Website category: sports
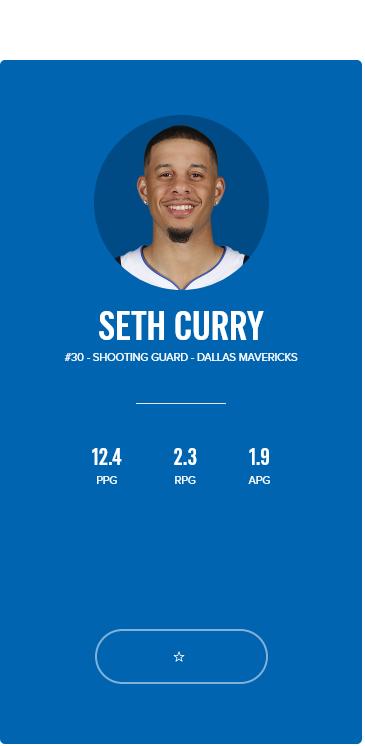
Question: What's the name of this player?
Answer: SETH CURRY

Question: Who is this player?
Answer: SETH CURRY

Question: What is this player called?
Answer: SETH CURRY

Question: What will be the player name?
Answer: SETH CURRY

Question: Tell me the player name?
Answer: SETH CURRY

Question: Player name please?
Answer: SETH CURRY

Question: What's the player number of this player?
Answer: #30

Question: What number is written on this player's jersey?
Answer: #30

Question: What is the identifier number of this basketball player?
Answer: #30

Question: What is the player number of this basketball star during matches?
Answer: #30

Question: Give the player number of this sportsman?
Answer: #30

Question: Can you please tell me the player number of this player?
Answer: #30

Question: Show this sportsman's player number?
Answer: #30

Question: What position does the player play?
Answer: SHOOTING GUARD

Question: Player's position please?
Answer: SHOOTING GUARD

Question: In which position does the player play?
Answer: SHOOTING GUARD

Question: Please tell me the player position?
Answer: SHOOTING GUARD

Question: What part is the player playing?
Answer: SHOOTING GUARD

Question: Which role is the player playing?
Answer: SHOOTING GUARD

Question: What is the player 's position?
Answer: SHOOTING GUARD

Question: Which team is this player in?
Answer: DALLAS MAVERICKS

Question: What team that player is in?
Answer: DALLAS MAVERICKS

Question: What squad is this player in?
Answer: DALLAS MAVERICKS

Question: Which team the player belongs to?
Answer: DALLAS MAVERICKS

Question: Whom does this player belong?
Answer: DALLAS MAVERICKS

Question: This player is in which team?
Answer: DALLAS MAVERICKS

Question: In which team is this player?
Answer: DALLAS MAVERICKS

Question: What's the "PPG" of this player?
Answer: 12.4

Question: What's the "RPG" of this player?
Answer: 2.3

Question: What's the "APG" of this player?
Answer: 1.9

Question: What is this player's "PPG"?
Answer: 12.4

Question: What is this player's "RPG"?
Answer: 2.3

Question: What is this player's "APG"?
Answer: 1.9

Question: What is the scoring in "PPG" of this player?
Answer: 12.4

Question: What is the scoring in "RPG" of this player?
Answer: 2.3

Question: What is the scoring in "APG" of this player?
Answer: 1.9

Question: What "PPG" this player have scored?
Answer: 12.4

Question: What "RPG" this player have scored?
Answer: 2.3

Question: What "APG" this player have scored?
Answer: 1.9

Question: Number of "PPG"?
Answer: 12.4

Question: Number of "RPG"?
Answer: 2.3

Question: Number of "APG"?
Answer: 1.9

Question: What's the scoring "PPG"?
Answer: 12.4

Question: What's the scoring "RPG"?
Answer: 2.3

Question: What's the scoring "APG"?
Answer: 1.9